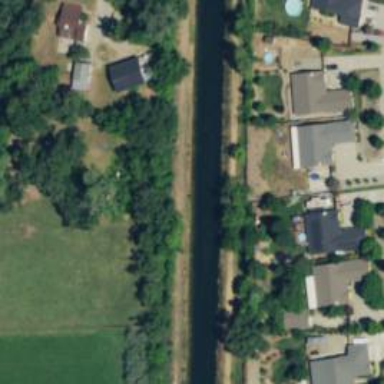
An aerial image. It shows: Canal.